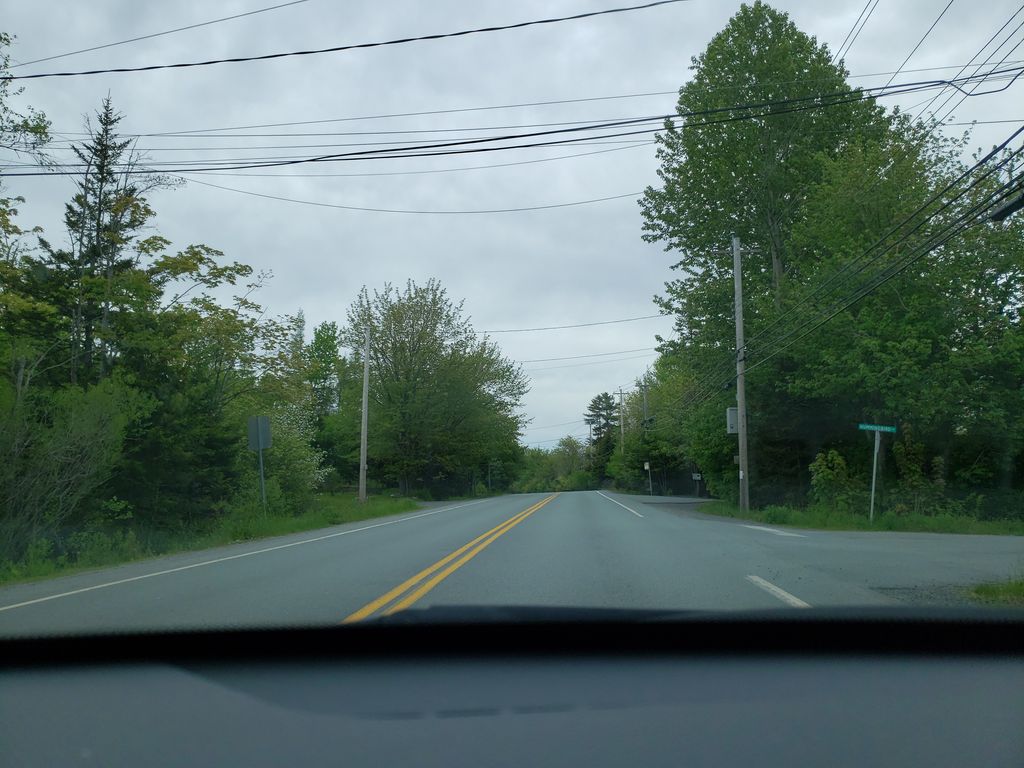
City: halifax